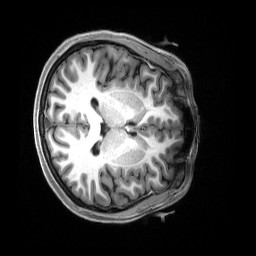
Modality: T1w
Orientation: axial
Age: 22
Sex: female
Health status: healthy
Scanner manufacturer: siemens
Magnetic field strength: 3 T
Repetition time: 2.5 s
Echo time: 0.00222 s